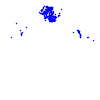
Particle: electron